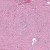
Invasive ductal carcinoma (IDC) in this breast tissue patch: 0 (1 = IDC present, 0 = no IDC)